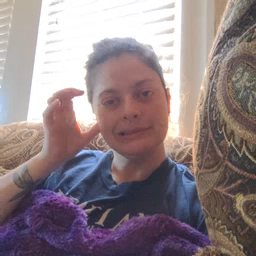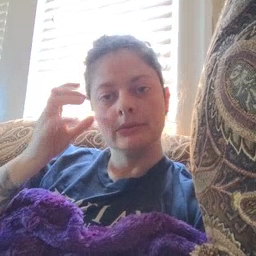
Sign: toy